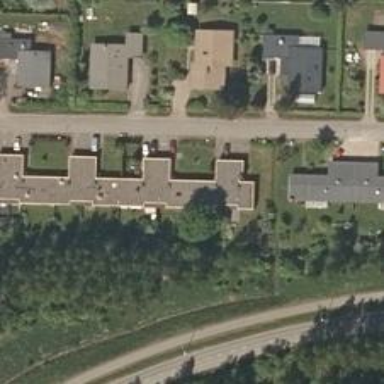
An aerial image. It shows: Residential area.